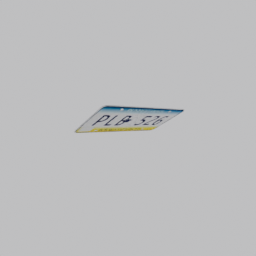
Label: mechanical